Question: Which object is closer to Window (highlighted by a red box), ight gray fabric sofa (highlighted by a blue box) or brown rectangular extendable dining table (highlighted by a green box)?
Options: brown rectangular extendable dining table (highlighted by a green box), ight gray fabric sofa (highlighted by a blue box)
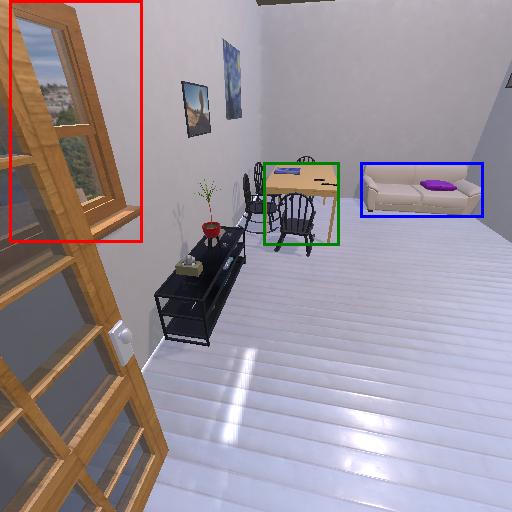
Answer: brown rectangular extendable dining table (highlighted by a green box)